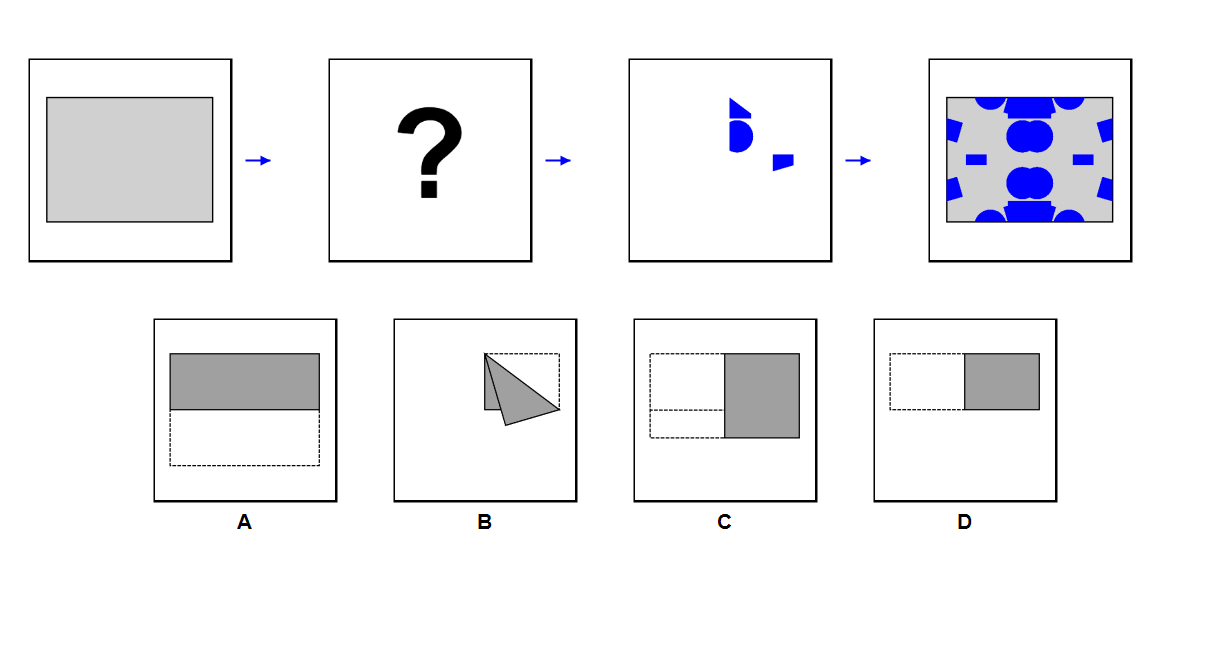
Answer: C